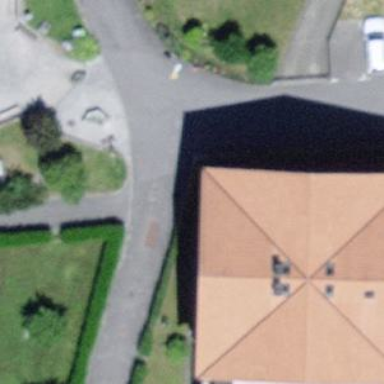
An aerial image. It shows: Hipped roof on residential building.